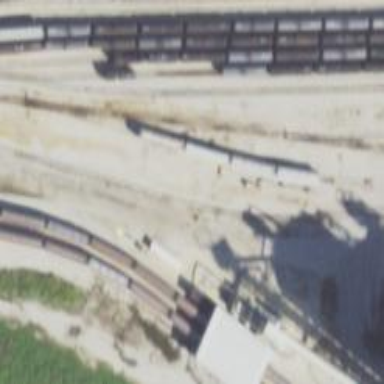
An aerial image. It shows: Abandoned railway yard is depicted.